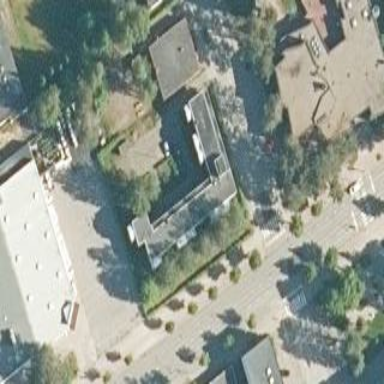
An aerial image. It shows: View of apartment building.